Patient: sex M, age 45
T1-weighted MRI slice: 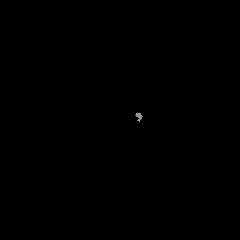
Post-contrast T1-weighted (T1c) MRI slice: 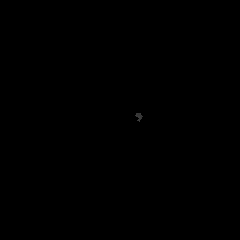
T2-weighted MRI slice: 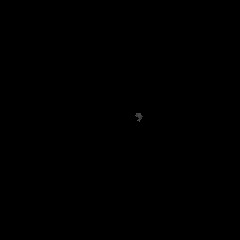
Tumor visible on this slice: no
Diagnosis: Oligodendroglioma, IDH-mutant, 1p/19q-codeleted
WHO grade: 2